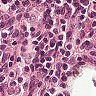
Metastatic tissue present: no